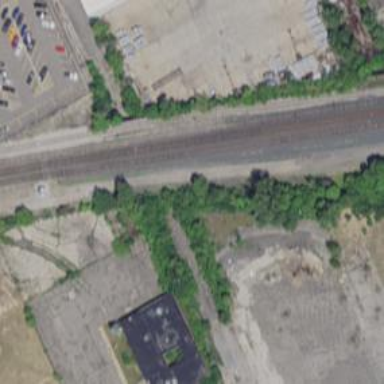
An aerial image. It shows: Abandoned railway.